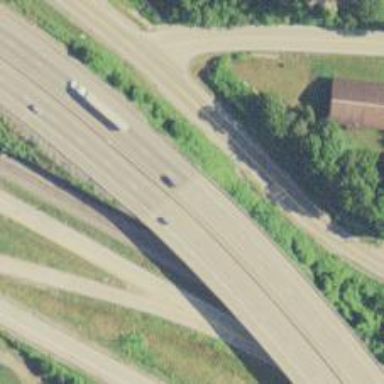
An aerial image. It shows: Motorway bridge.